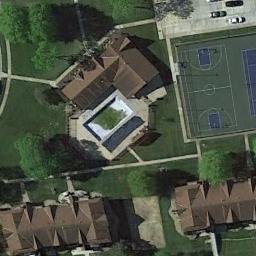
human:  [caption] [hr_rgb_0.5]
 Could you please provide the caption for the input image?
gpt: A basketball court next to a badminton court and a parking lot and some houses beside .

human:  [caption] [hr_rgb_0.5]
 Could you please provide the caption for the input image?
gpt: There are many people playing on the playground .

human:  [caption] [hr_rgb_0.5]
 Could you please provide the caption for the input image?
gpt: Beside the basketball court there are many buildings and a road .

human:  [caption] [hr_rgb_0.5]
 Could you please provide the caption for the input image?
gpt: There is a basketball court surrounded by grass and buildings next to a parking lot .

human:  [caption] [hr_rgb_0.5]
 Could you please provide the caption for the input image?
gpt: Many buildings are next to the basketball court .